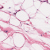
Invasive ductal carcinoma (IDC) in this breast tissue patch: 0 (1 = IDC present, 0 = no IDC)